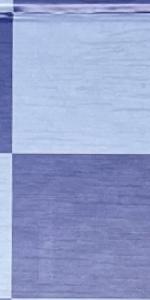
Label: Empty